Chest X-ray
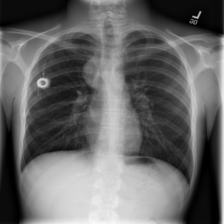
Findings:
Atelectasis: negative
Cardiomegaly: negative
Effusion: negative
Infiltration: negative
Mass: positive
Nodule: negative
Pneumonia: negative
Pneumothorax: negative
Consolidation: negative
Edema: negative
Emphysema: negative
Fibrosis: negative
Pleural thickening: negative
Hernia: negative